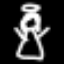
Label: angel